Interaction volume radius: 5 \u00c5
Interaction volume height: 30 \u00c5
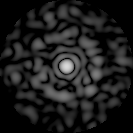
Disorder parameter: 0.8617